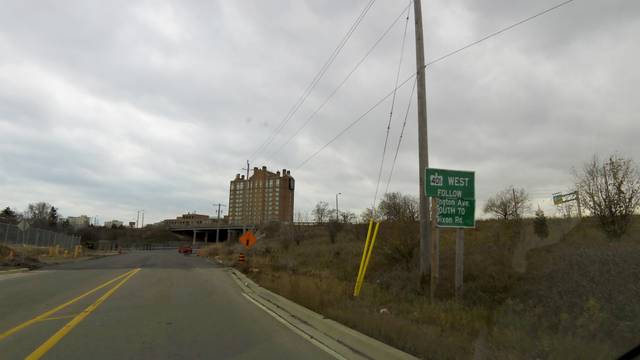
Region: Canada
Coordinates: 43.708, -79.55